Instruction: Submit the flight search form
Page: home
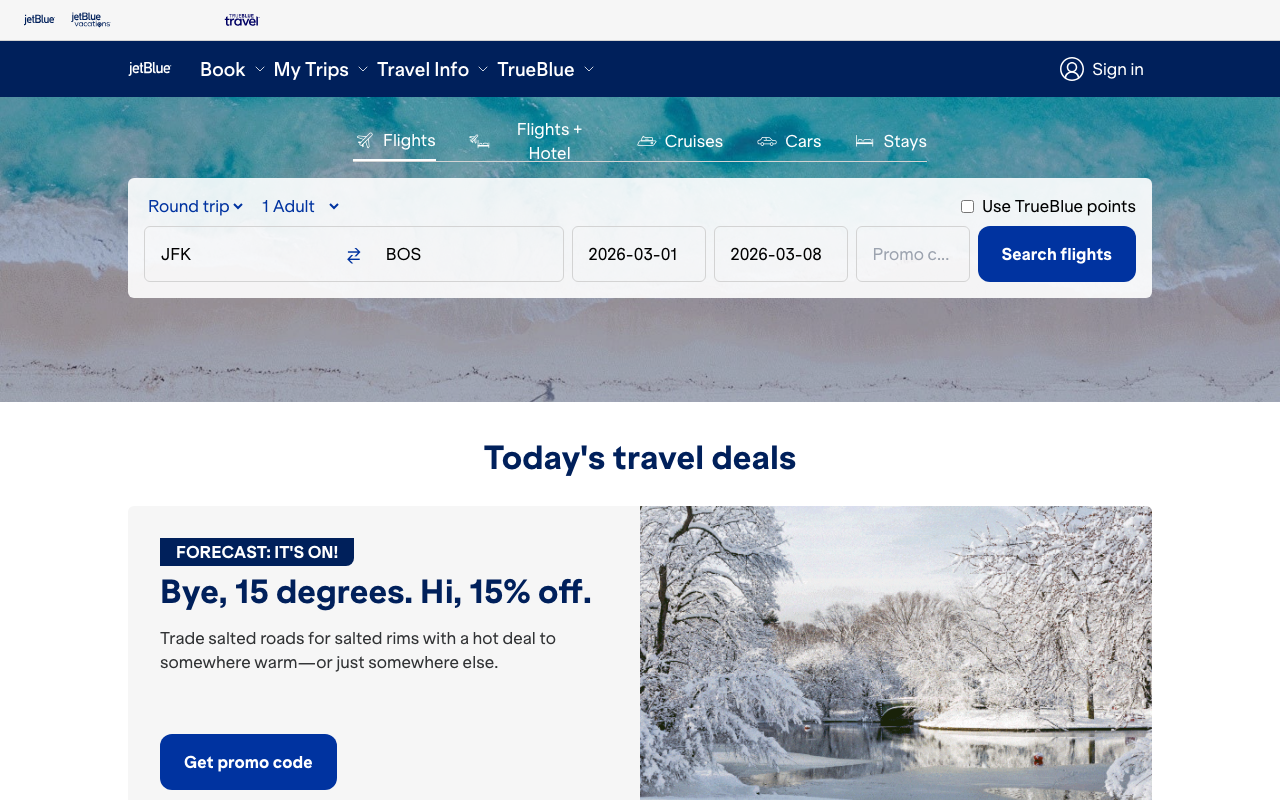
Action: click